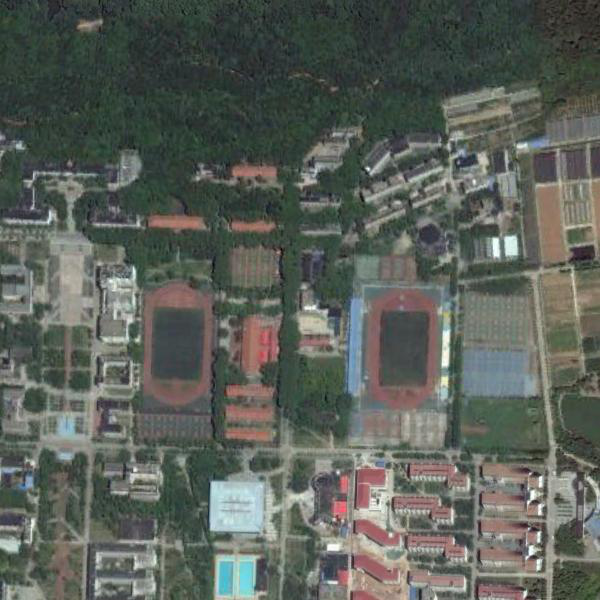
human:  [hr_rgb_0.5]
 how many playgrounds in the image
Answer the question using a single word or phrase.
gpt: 2